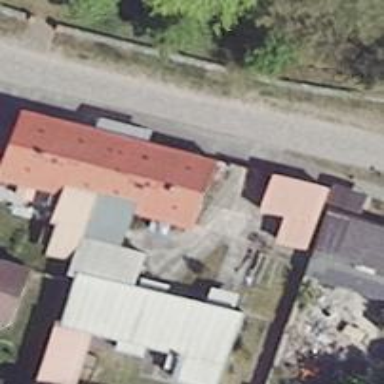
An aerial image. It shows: Residential building.